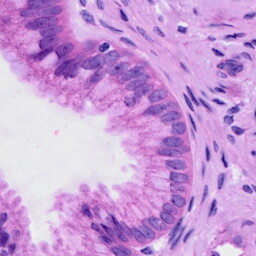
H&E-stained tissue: Cervix